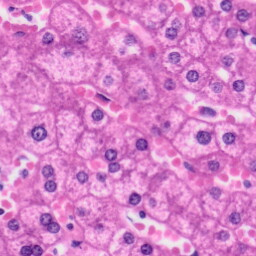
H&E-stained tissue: Liver